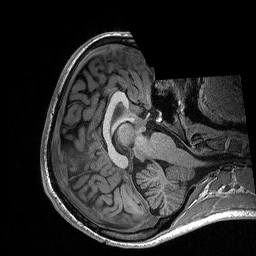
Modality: T1w
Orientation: axial
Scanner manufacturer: siemens
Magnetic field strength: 3 T